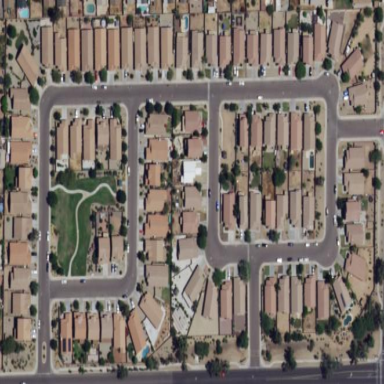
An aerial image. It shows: Residential area consisting of single-family homes.